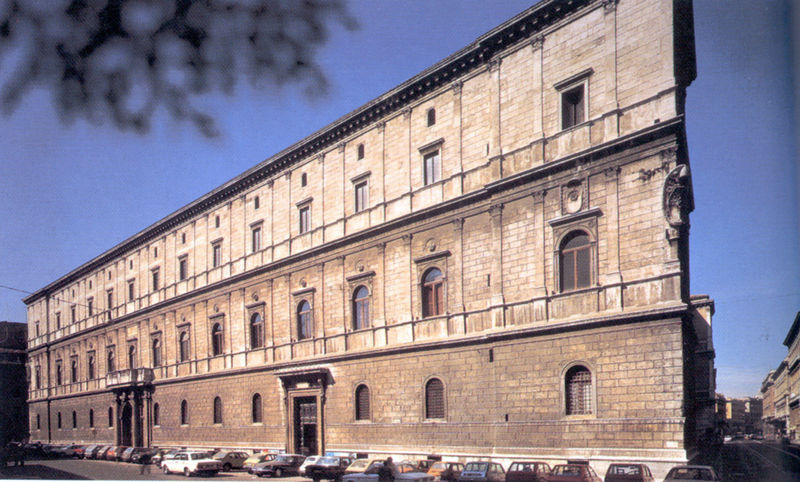
Titel: Palazzo della Cancelleria (Ostfassade)
Künstler: Baccio Pontelli
Standort: Roma
Institution: Palazzo della Cancelleria
Schlagwörter: baum, blau, himmel, menschen, stadt, äste, braun, bunt, fenster, profil, strasse, säulen, tür, dach, gebäude, haus, ornament, architektur, barock, sockel, stein, renaissance, balkon, spanien, ecke, ansicht, fassade, italien, türen, mauer, backstein, pilaster, auto, rundbogen, symmetrie, tor, foto, fotografie, photographie, eingang, ruine, eckig, dreistöckig, münchen, palast, palazzo, rundfenster, zweig, mauerwerk, kapitelle, rom, photo, fries, portal, wappen, sims, gesims, fenstergitter, quader, risalit, voluten, mezzanin, portikus, rundbögen, florenz, achsen, konsole, stockwerke, autos, geschoss, kranzgesims, attika, eckrisalit, piano nobile, medici, parkplatz, triglyphen, fundament, horizontale, gliederung, attikageschoss, zahnfries, piazza, vertikale, architekturaufnahme, ruccelai, cancelleria, palazo, palzo, vergitterte fenster, 1500, atlan, dunbögen, glierderung, autod, saymmetrisch